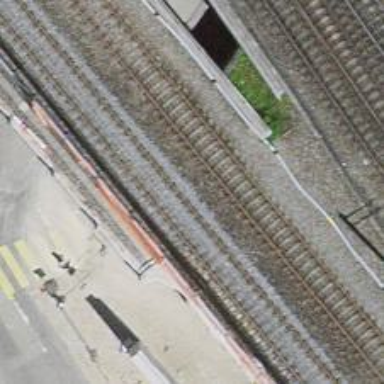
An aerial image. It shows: Bridge with single railway track electrified by contact line.